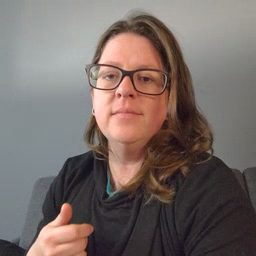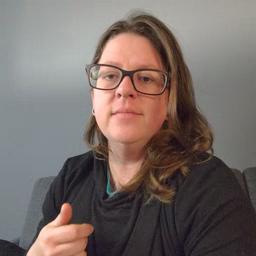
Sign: every